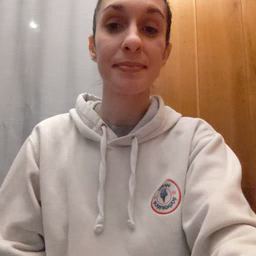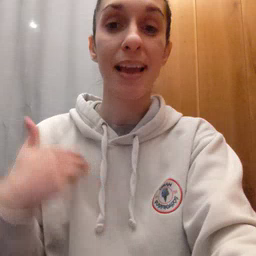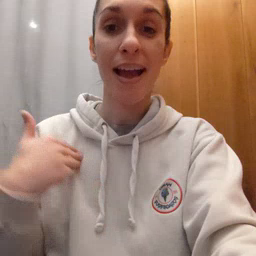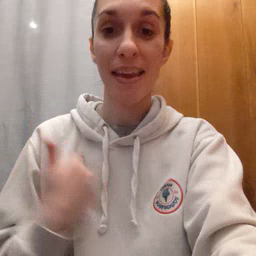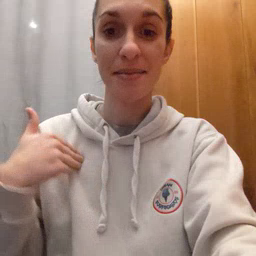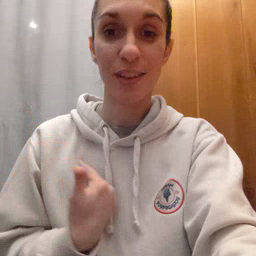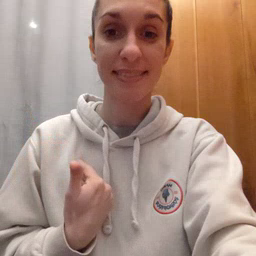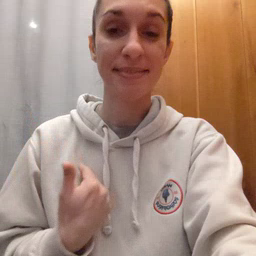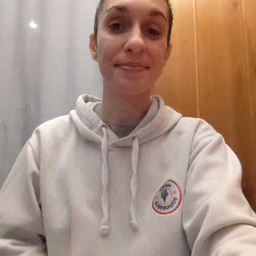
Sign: animal